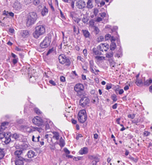
Tumor epithelial tissue: yes
Tumor-associated stroma tissue: yes
Normal tissue: no